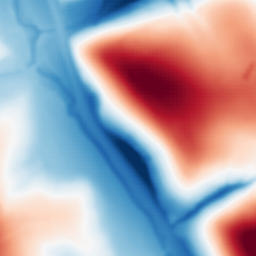
Category: multiscale
Decomposition family: dog_multiscale
Decomposition parameters: sigma_ratio: 2
n_scales: 5
base_sigma: 2
Upsampling method: sinc_hamming
Upsampling parameters: scale: 2
kernel_size: 4
Upsampling scale: 2